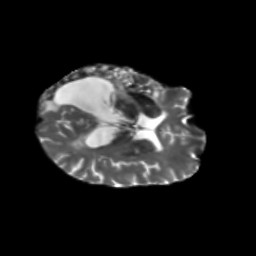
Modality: T2w
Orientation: axial
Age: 65
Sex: female
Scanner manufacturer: siemens
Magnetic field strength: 3 T
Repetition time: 5.25 s
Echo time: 0.08 s